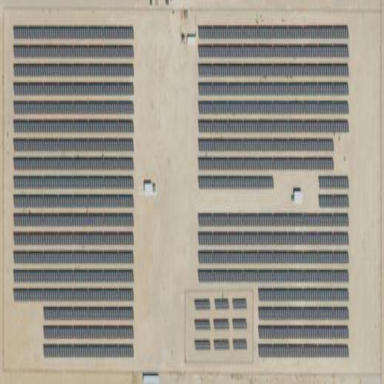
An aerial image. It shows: Solar power plant with photovoltaic technology generating electricity.